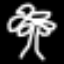
Label: palm tree